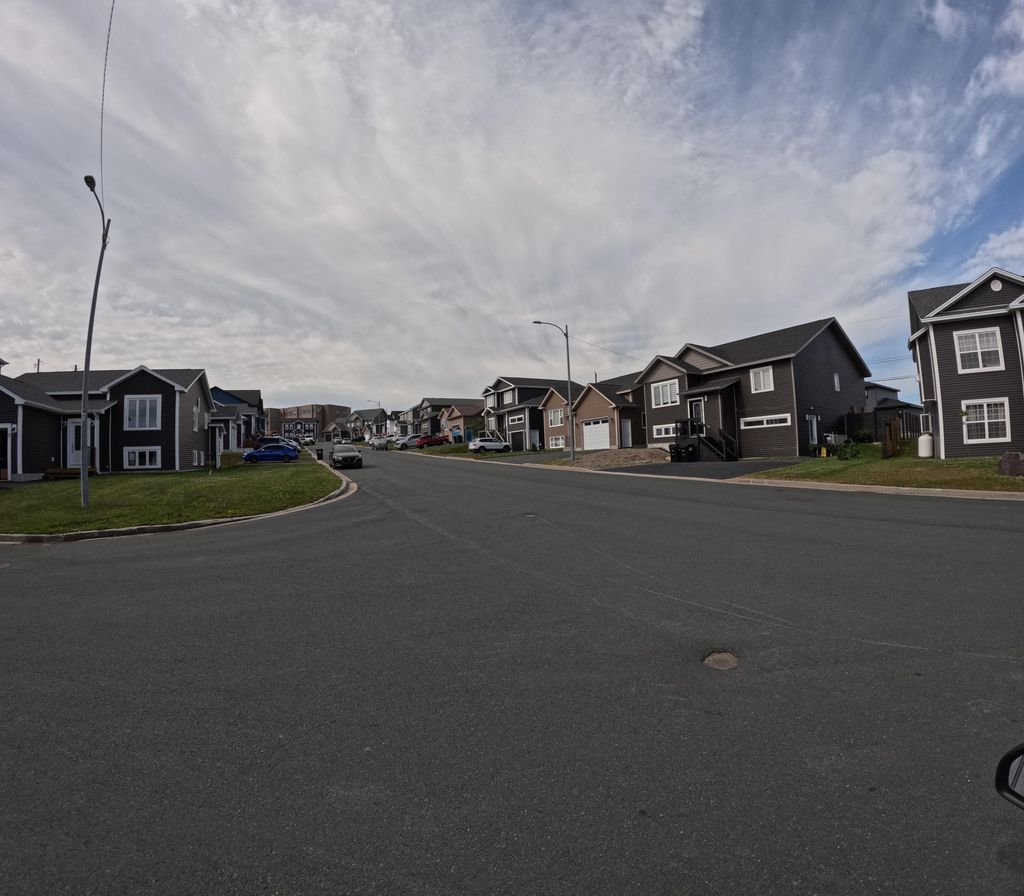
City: st_johns